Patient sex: F
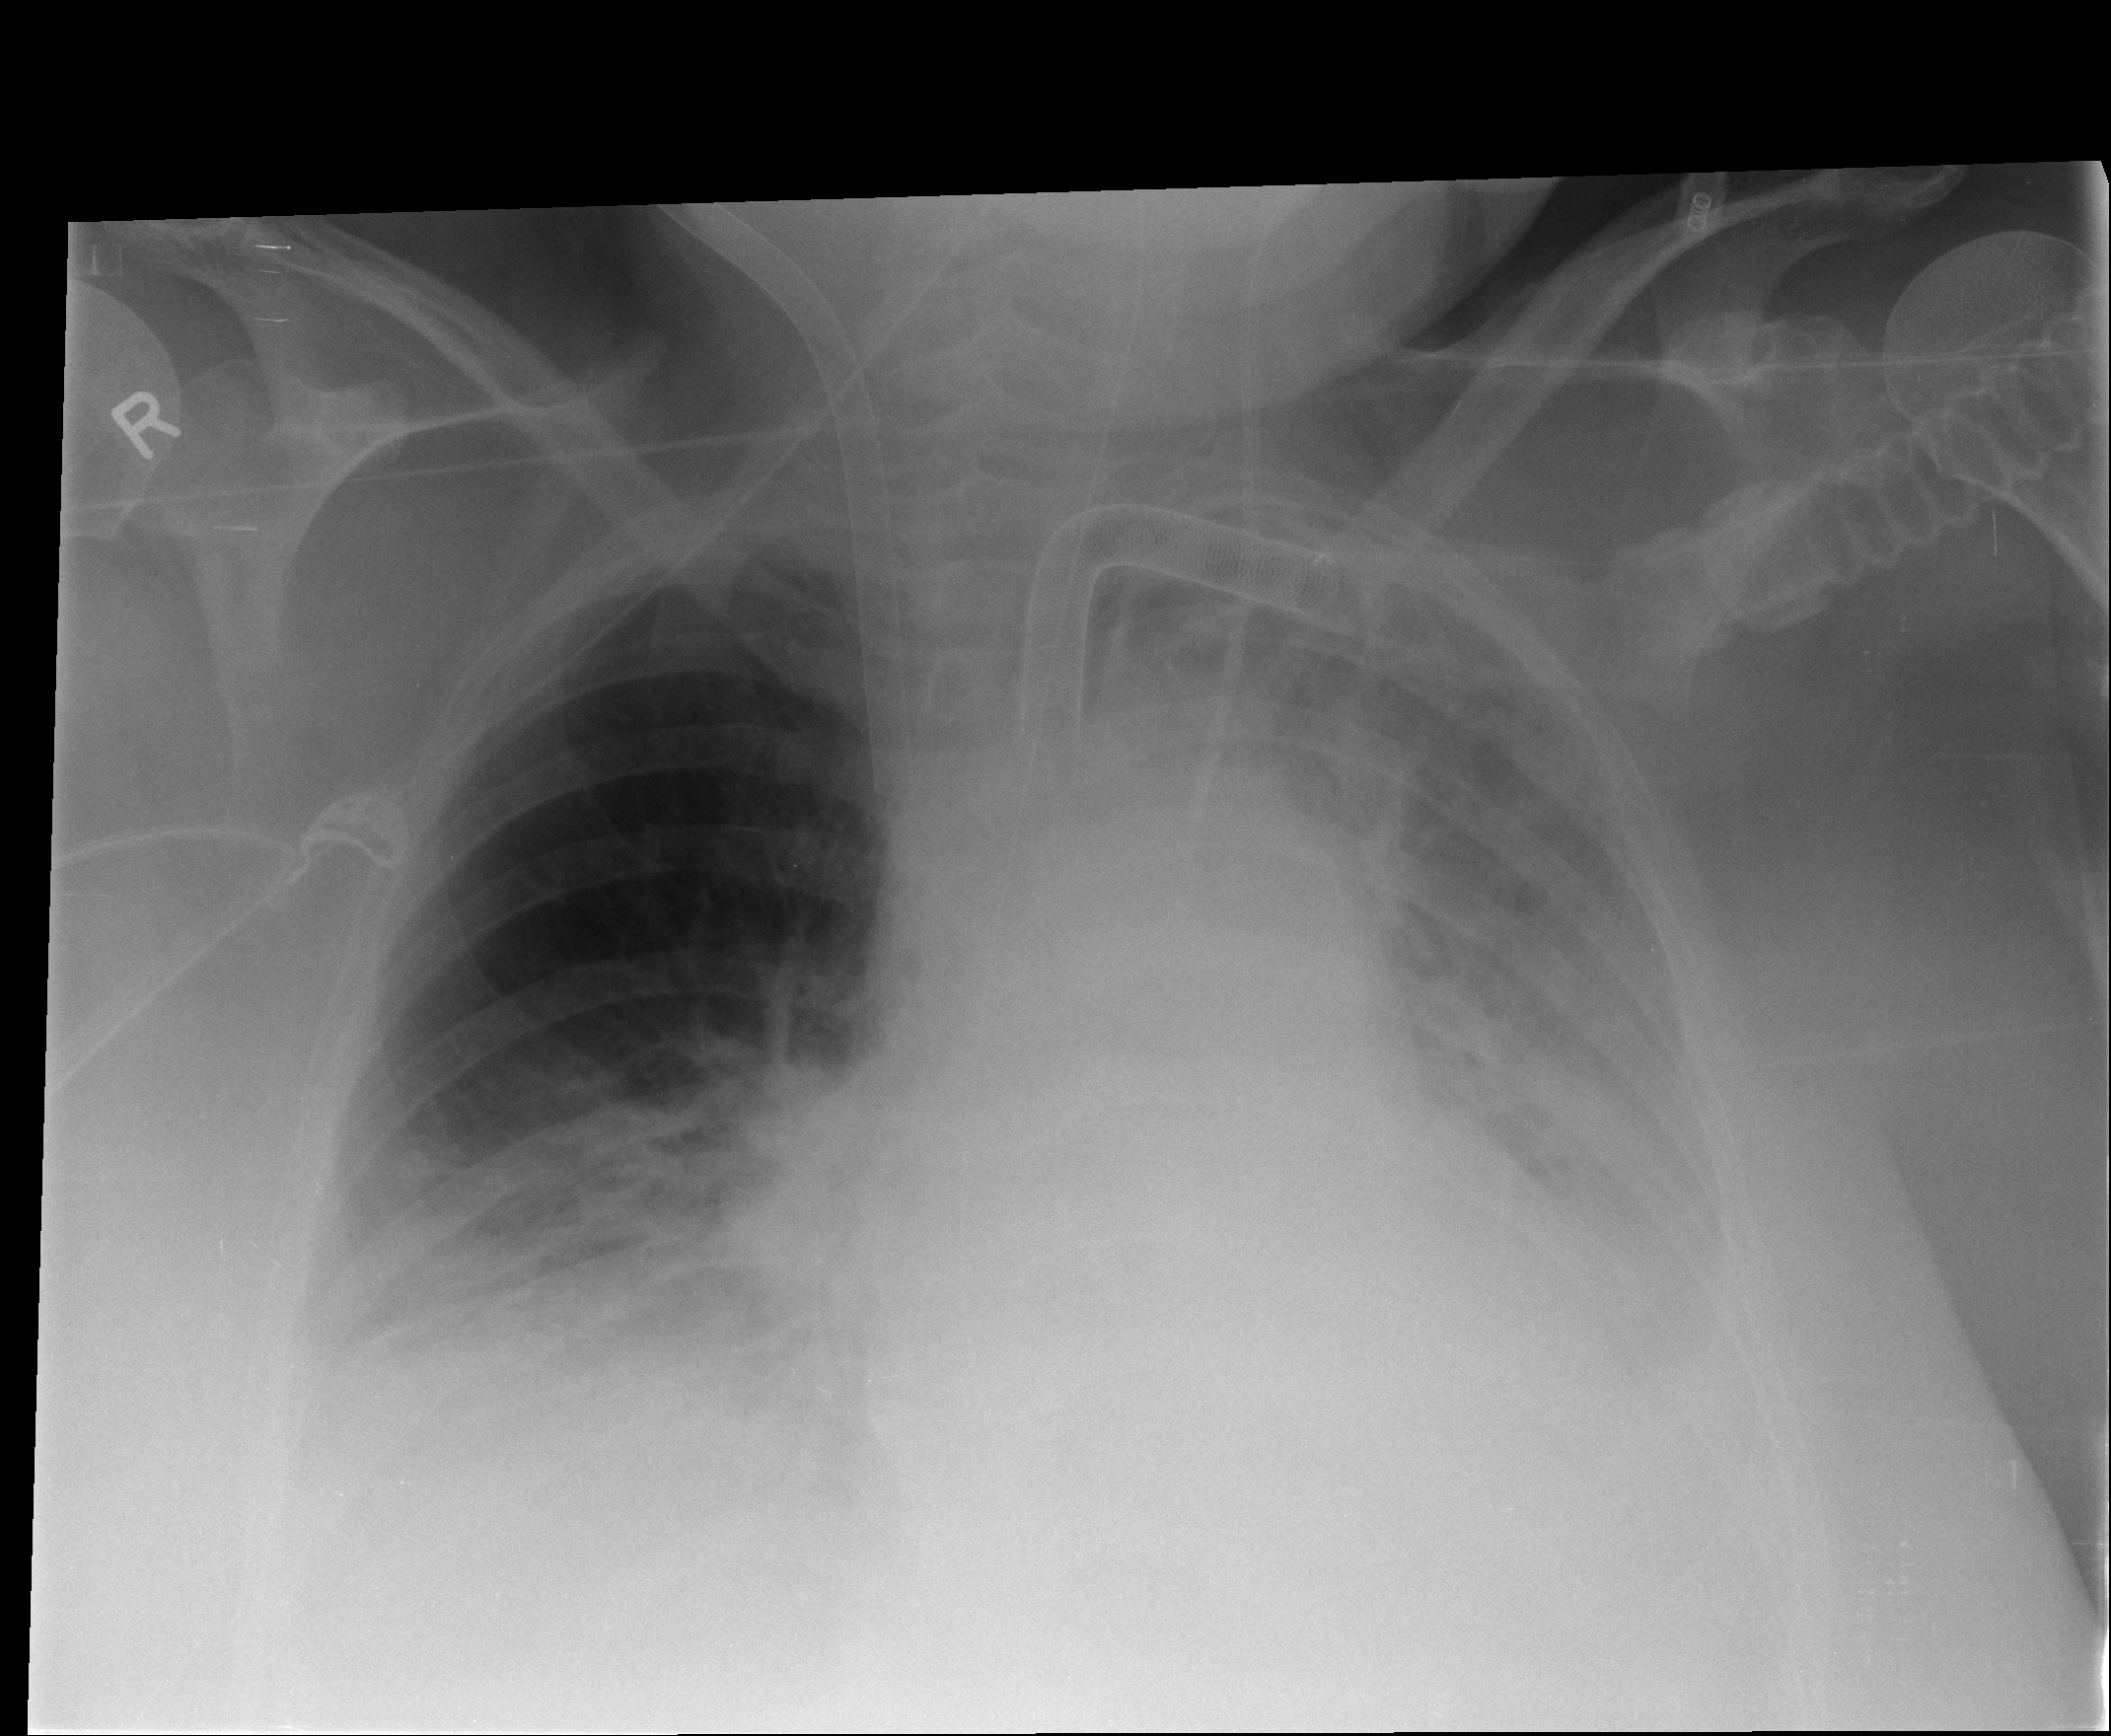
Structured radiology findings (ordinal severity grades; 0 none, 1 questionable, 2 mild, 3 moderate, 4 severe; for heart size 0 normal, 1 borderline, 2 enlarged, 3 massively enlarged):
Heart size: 0
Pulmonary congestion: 1
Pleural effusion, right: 2
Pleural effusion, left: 3
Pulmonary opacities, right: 0
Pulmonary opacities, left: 3
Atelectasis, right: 2
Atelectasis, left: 3